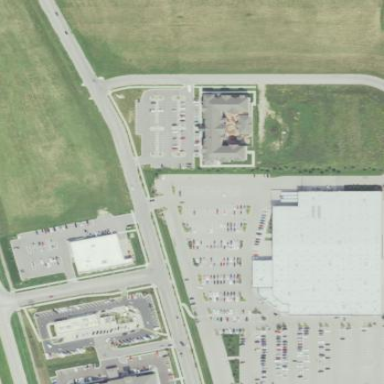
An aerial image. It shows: Commercial area.